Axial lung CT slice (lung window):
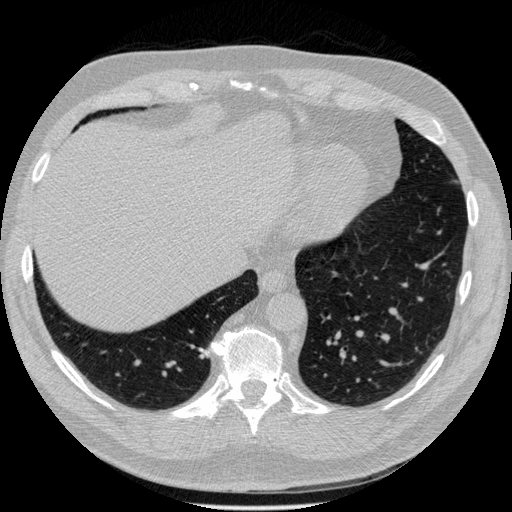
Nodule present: yes
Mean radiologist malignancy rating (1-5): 1.75